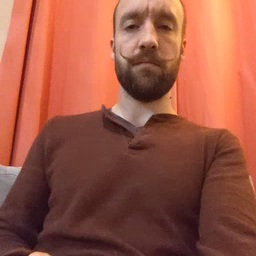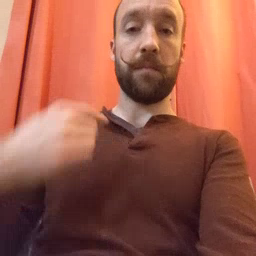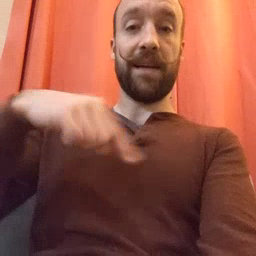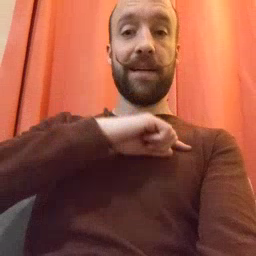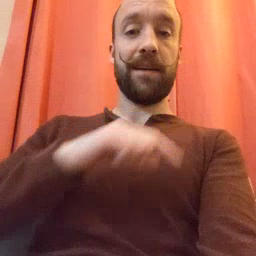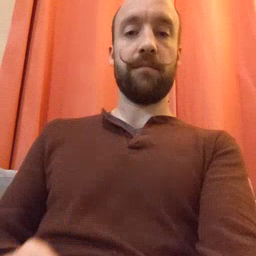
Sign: weus